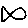
Label: fish